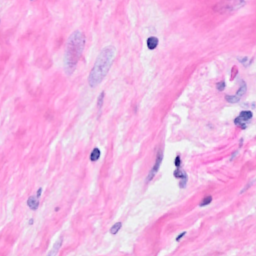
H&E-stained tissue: Breast